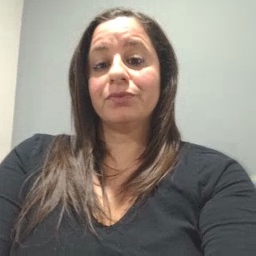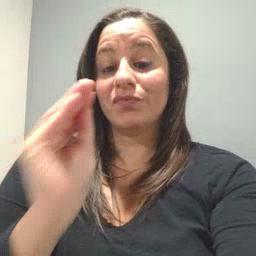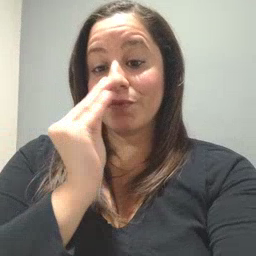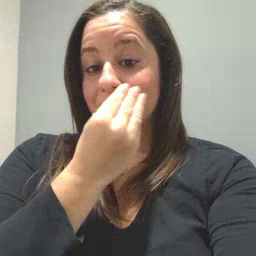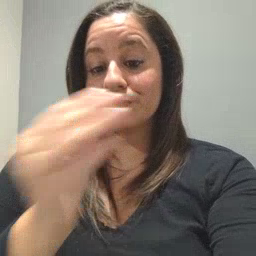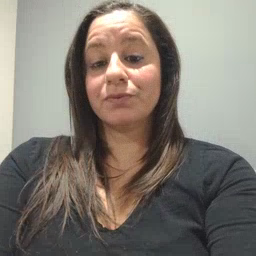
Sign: flower